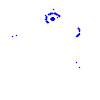
Particle: proton